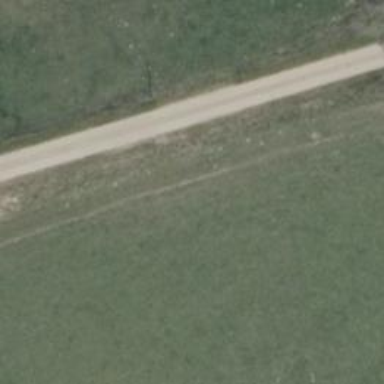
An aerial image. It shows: Passing place on the road.